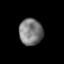
Tissue: lung
Cell type: T cells
Senescence score: 0.158
Nuclear area (px): 611
Mean DAPI intensity: 123.673